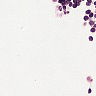
Metastatic tissue present: no